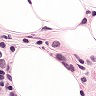
Metastatic tissue present: yes